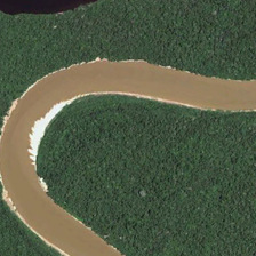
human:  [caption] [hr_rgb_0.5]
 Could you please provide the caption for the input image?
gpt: The saddle shaped river is next to the clear river.

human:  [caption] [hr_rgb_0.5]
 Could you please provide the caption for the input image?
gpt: it is a curved yellow river passing by the peaceful green forest .

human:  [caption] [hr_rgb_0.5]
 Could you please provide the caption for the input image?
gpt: white spray stirred at the turning area of the river .

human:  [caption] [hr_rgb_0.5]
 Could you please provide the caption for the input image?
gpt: The Saddle River is right next to the river.

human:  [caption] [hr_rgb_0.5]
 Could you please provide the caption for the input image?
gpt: The saddle-shaped river is near a clear river.